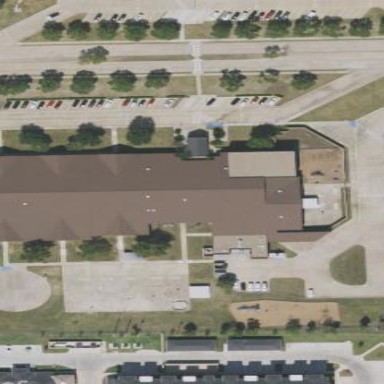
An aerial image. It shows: School building.